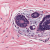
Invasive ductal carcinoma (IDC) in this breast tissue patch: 0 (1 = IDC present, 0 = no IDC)